This time-domain trace was recorded on a rotor test rig. Classify the rotor condition as one of: normal, misalignment, unbalance, looseness.
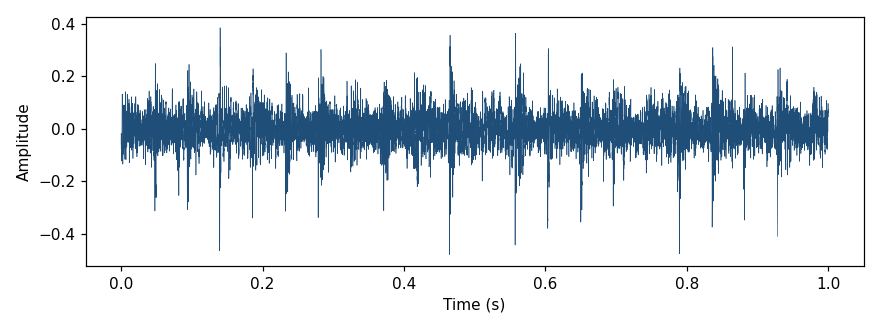
Answer: looseness